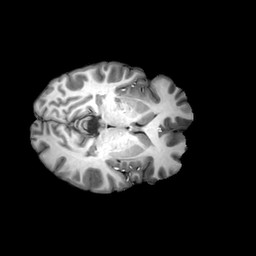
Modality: T1w
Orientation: axial
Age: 33
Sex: female
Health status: ill